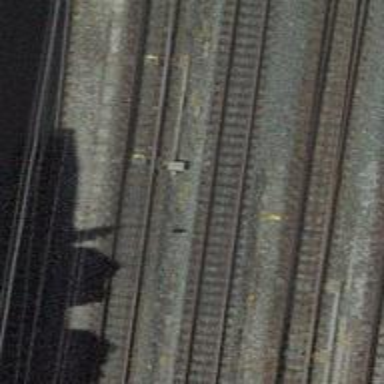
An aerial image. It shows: Single-track electrified railway with contact line.